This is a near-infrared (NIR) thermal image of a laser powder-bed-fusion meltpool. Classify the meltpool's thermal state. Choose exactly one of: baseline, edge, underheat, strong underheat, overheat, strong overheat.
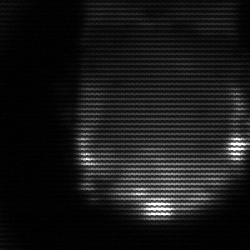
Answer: edge